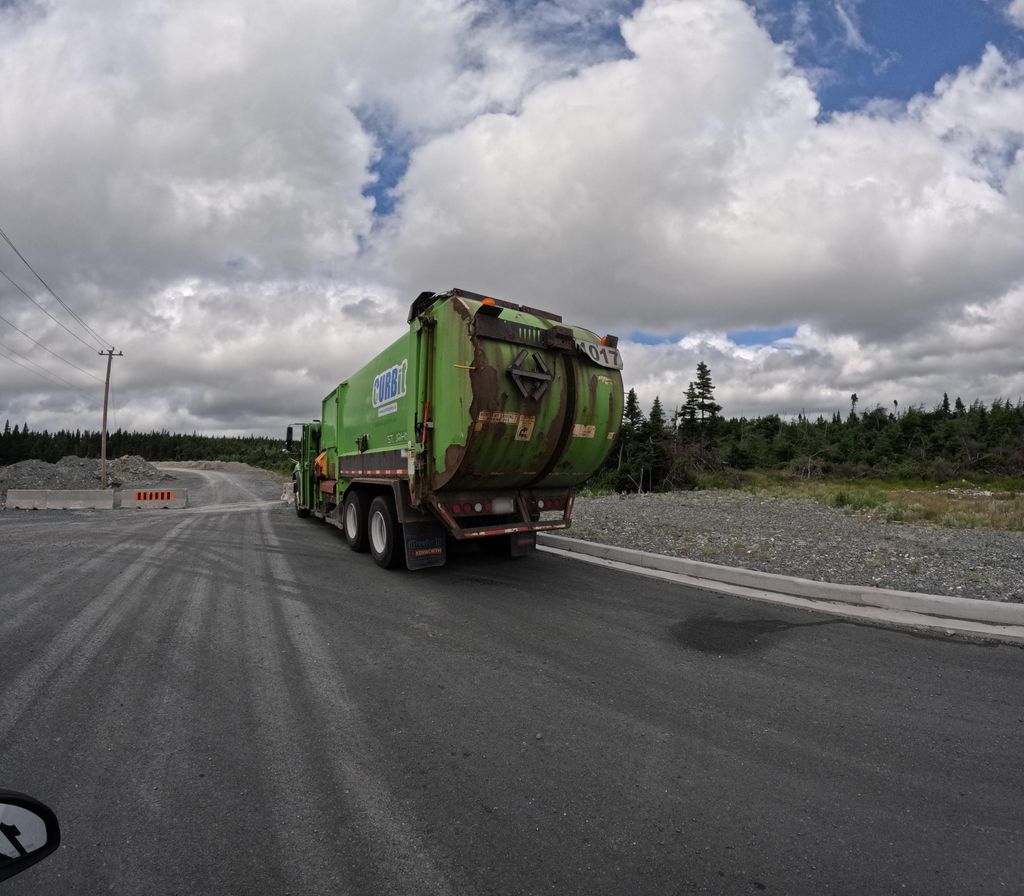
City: st_johns